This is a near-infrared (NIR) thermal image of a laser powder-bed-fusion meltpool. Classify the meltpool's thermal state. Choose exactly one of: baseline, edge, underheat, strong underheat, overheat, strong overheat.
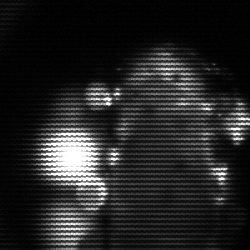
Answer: strong underheat